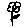
Label: flower